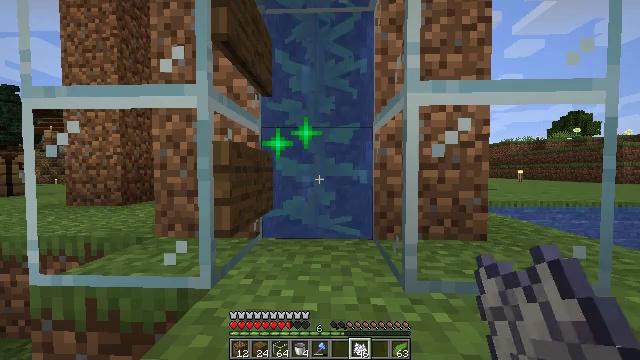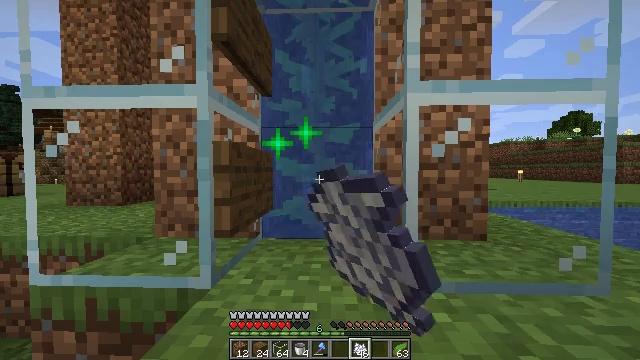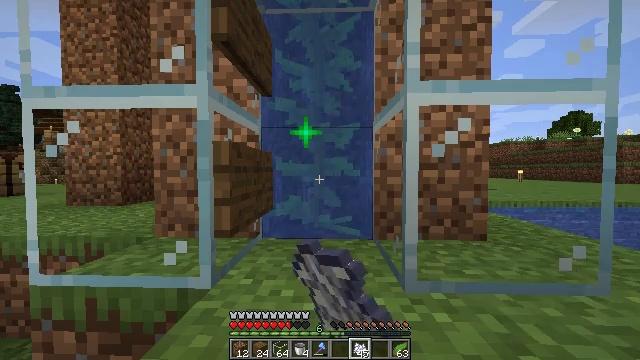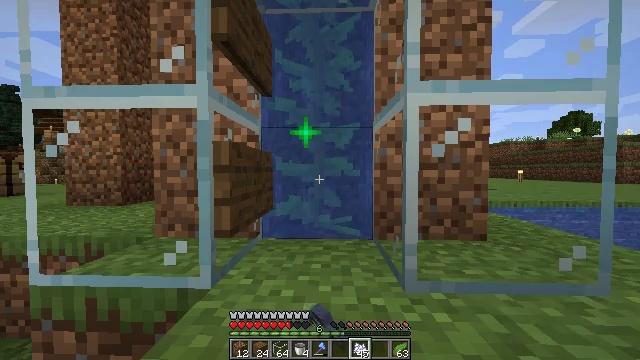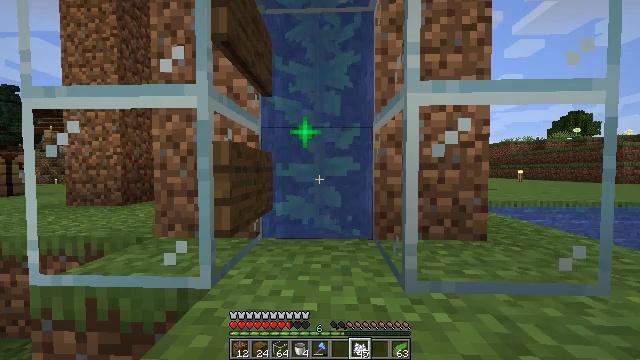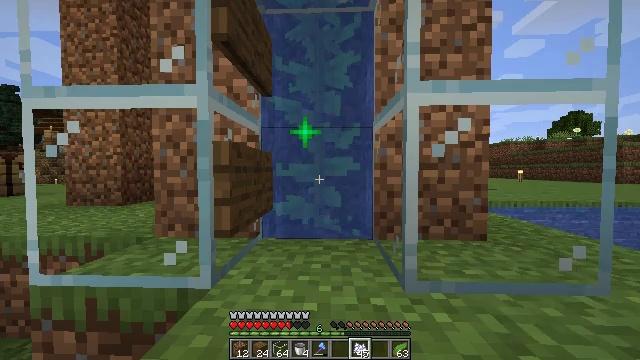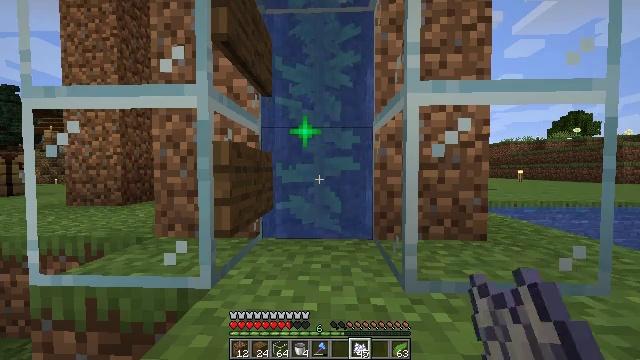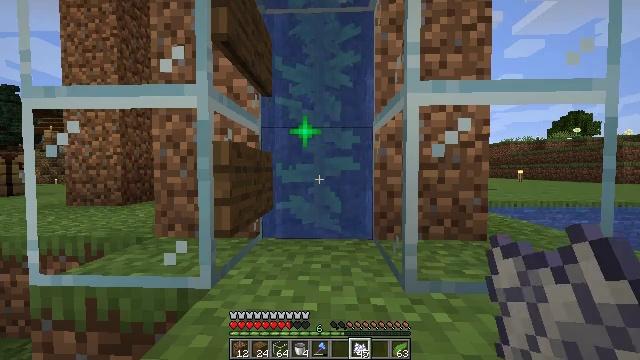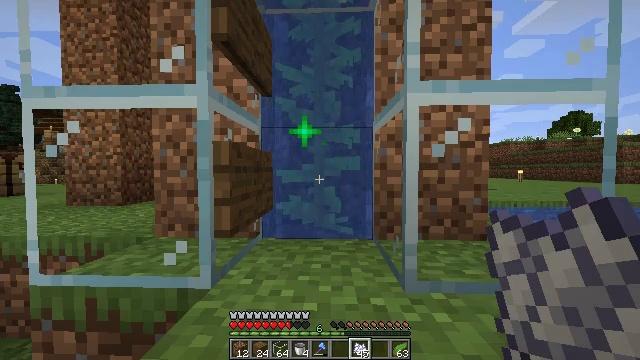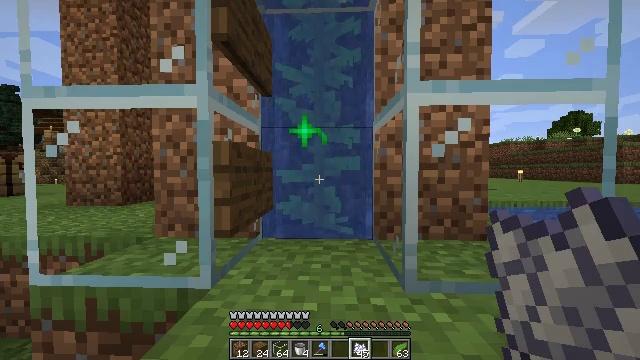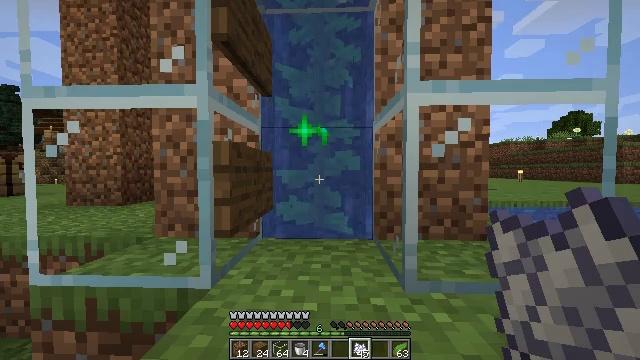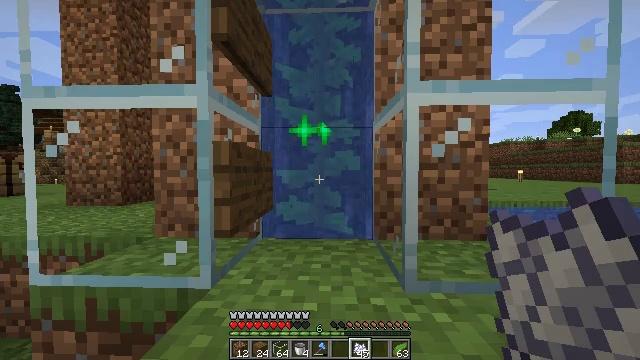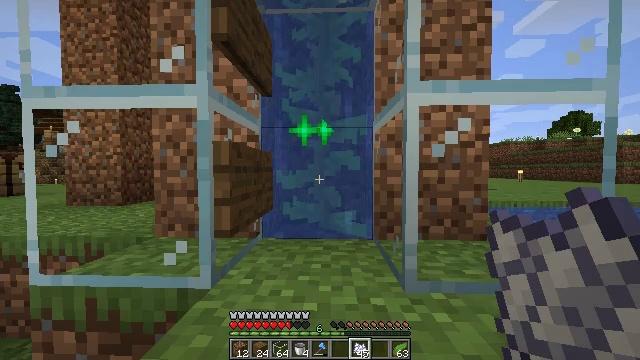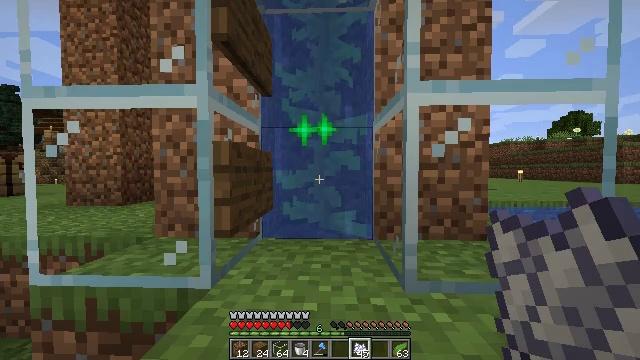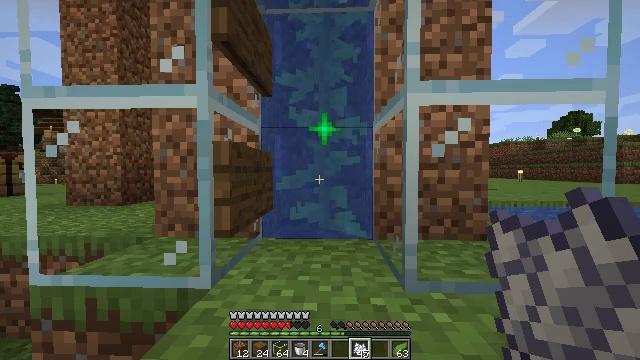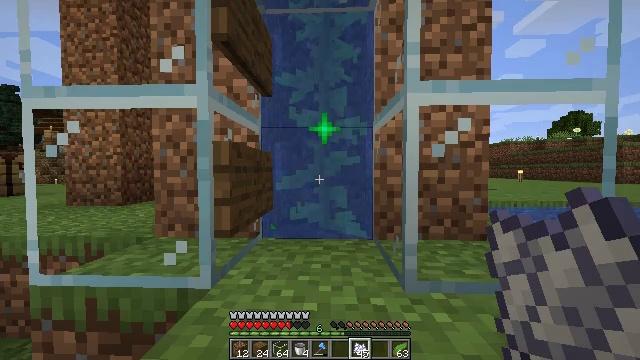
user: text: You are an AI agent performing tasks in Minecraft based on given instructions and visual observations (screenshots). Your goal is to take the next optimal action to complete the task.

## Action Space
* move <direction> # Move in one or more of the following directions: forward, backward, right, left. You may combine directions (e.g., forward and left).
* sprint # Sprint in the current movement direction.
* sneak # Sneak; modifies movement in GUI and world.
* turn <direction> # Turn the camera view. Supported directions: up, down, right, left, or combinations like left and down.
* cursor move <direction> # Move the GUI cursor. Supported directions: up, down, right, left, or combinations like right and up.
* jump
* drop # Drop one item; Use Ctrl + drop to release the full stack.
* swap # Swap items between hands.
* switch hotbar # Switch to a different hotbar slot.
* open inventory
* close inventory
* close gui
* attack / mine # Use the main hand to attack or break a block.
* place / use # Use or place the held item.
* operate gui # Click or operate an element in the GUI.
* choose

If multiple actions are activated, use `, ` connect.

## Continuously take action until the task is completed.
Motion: motion action
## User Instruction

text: Gather kelp plant by attacking it underwater.
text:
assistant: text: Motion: use / place
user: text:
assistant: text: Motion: use / place
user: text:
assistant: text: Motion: use / place
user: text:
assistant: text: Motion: use / place
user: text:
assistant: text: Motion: use / place
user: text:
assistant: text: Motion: use / place
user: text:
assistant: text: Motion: use / place
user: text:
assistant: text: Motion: use / place
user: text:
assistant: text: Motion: use / place
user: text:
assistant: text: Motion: use / place
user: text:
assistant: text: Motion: use / place
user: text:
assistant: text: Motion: use / place
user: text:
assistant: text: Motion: use / place
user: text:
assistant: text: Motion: use / place
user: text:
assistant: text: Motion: use / place
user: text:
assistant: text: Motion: use / place
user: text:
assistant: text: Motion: use / place
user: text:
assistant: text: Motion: use / place
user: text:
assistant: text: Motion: use / place
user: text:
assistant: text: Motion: use / place
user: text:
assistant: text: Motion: use / place
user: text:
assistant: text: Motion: no_op
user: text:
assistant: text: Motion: turn up
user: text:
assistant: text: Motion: turn up
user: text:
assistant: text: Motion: turn right and up
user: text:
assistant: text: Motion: turn right and up
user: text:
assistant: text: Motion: turn up
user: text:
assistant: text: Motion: turn up
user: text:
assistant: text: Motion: no_op
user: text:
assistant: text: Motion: no_op